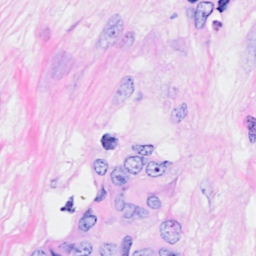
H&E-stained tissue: Breast